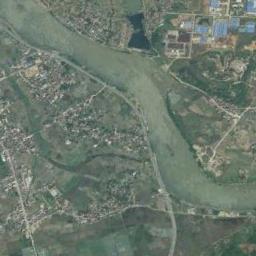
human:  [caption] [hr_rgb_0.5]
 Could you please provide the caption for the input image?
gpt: The green river goes through the residential area .

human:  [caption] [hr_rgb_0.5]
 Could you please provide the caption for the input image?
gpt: There are lots of buildings on either side of the river .

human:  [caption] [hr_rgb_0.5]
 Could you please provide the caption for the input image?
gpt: A curvy, Light green river with tributaries on the banks and bustling cities on both sides .

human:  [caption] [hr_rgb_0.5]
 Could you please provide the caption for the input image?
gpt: The river goes through buildings and grass .

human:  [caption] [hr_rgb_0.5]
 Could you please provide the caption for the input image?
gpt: There are many buildings and green meadows near the river .